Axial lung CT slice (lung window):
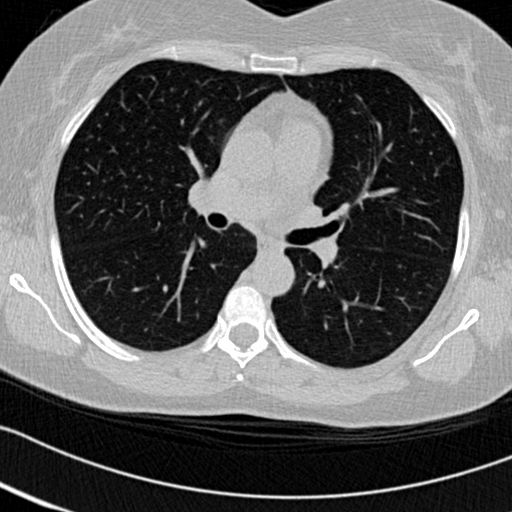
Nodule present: no